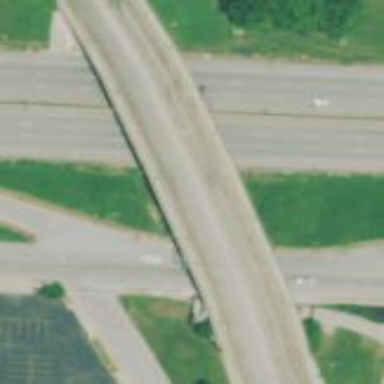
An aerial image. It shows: Man-made bridge.